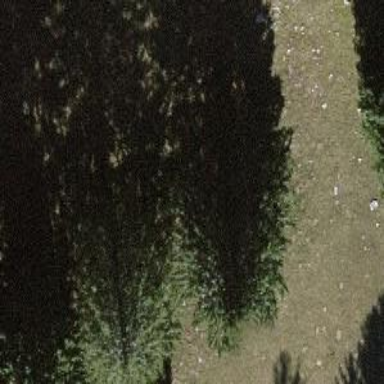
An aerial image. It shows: Beautiful tree in nature.